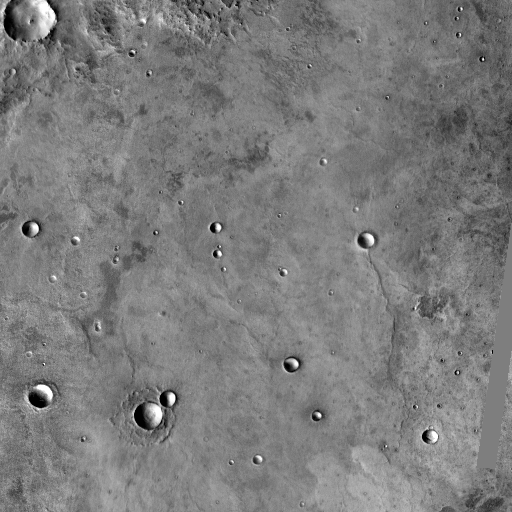
Crater classes present: Background, Other, Layered, Buried